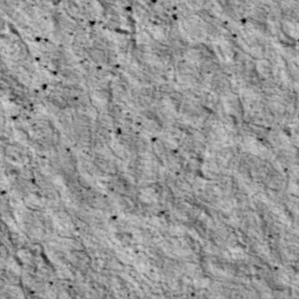
Label: non_frost